Question: I have benchmarked two methods:
'''
var object = [10, 15, 20];
var x = object[0];
var y = object[1];
var z = object[2];
'''
and
'''
var object = {
x: 10,
y: 15,
z: 20
};
var x = object.x;
var y = object.y;
var z = object.z;
'''
I expected the access to array items to be much faster, .
However, to my surprise, accessing object properties was roughly across all browsers.

<URL>
That benchmark results made me confused. For what reason should the former method be so much slower than the latter?
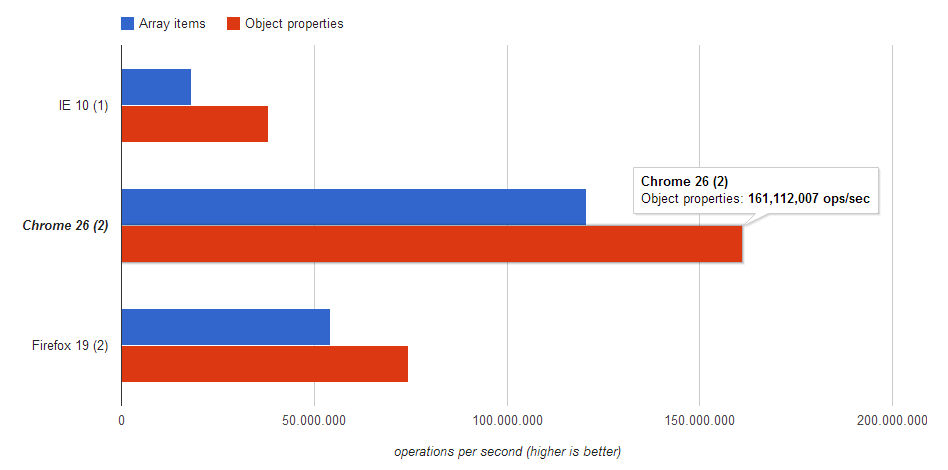
Answer: You have included the creation of the object and the array in the test. If you put that in the initialisation code, the difference becomes very small:
<URL>